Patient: sex F, age 62
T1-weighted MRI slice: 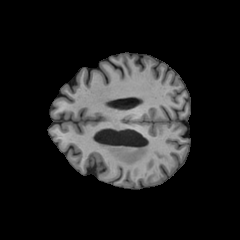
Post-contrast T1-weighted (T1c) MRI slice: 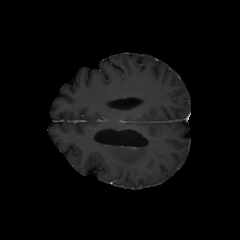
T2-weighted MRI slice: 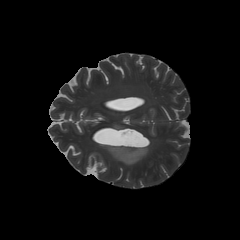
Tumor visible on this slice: yes
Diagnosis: Glioblastoma, IDH-wildtype
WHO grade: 4